Question: I created a text-box that looks like the image below, however I want it to resize as the user types like here:
<URL>

I think that it won't be a problem to insert the search image as a background and align it to the right, however I don't know how to do the rounded corners without using an image.
Thanks everybody :)
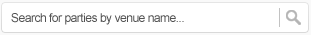
Answer: '''
input {
-webkit-border-radius: 12px; /* Saf3-4, iOS 1-3.2, Android <e;1.6 */
-moz-border-radius: 12px; /* FF1-3.6 */
border-radius: 12px; /* Opera 10.5, IE9, Saf5, Chrome, FF4, iOS 4, Android 2.1+ */
}
'''